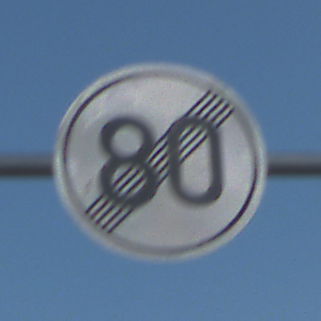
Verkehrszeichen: EndeGeschwindigkeit80
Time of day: MorningAfternoon
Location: Outdoor (Nature)
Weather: PartlyCloudy
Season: NotSpecified
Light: Natural